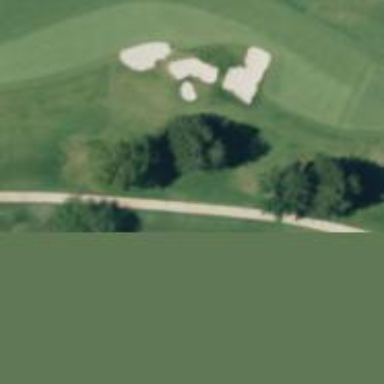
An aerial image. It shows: Golf cartpath that is also road path.